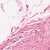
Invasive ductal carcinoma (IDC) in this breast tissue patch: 0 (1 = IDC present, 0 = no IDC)